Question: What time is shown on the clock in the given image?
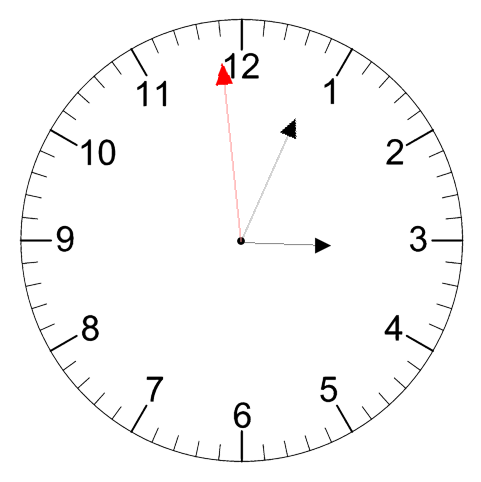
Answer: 03:03:59